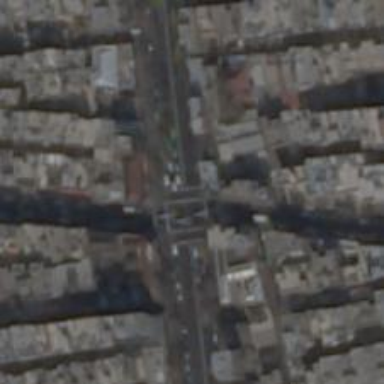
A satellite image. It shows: Crossing road.